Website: lowes
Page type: customer-info-address
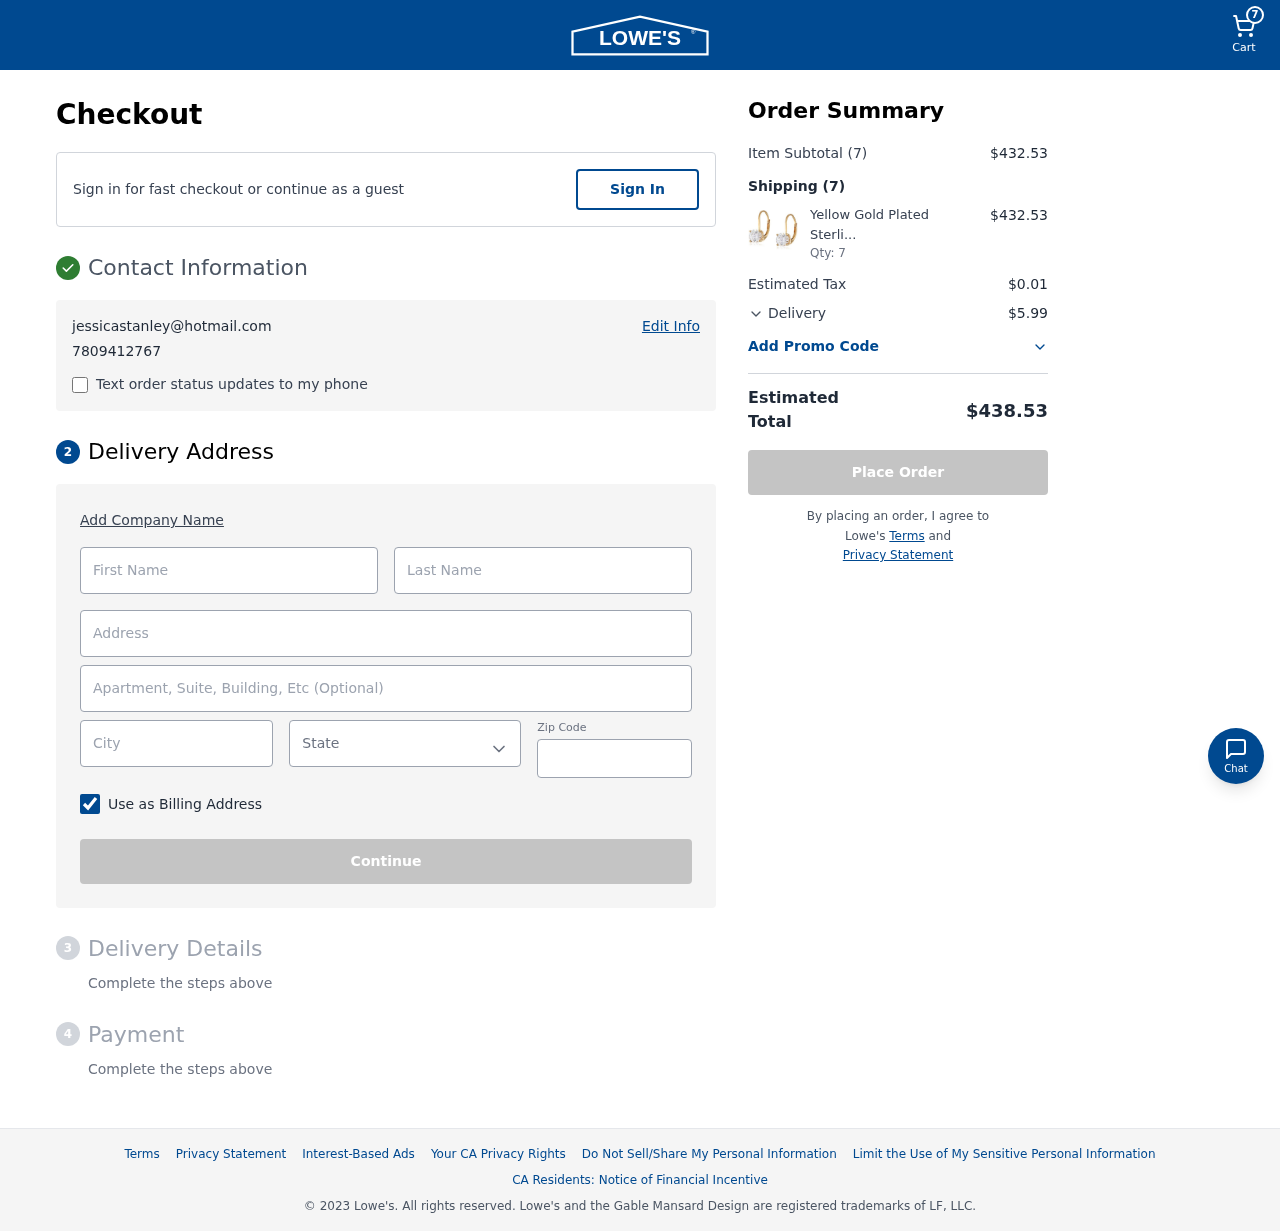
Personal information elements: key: PII_CITY
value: Lake Tracytown
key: PII_EMAIL
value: jessicastanley@hotmail.com
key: PII_FIRSTNAME
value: Jessica
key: PII_LASTNAME
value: Stanley
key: PII_PHONE
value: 7809412767
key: PII_POSTCODE
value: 82950
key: PII_STATE
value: Kansas
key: PII_STREET
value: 42538 Michael Pine
Product elements: key: PRODUCT1_NAME
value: Yellow Gold Plated Sterling Silver Lever back Earrings set with Round Swarovski Zirconia (2 cttw)
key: PRODUCT1_QUANTITY
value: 7
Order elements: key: ORDER_NUM_ITEMS
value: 7
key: ORDER_SUBTOTAL
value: $432.53
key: ORDER_NUM_ITEMS2
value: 7
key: ORDER_SUBTOTAL2
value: $432.53
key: ORDER_TAX
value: $0.01
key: ORDER_SHIPPING_COST
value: $5.99
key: ORDER_TOTAL
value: $438.53